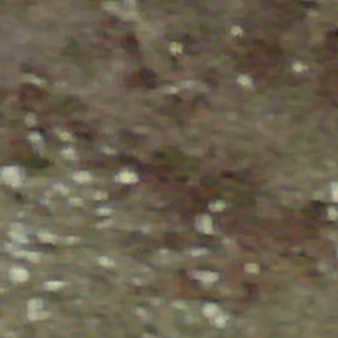
Label: other